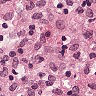
Metastatic tissue present: no